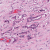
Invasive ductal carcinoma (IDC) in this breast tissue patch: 1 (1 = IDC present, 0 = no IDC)